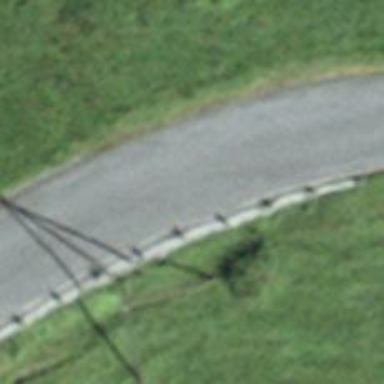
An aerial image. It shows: Passing place on the road.